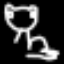
Label: frog